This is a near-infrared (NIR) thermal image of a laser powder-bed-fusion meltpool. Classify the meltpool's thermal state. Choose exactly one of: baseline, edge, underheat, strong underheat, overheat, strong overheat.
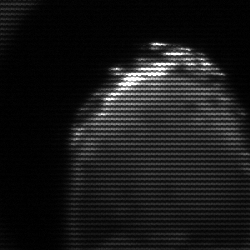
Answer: edge